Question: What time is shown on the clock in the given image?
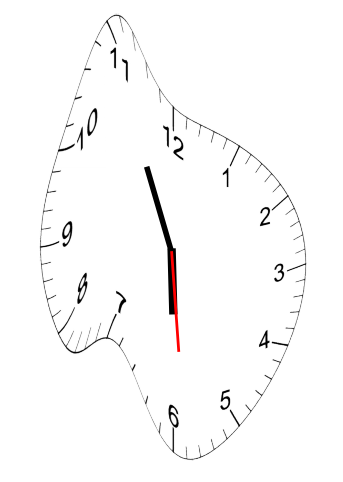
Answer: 05:55:29